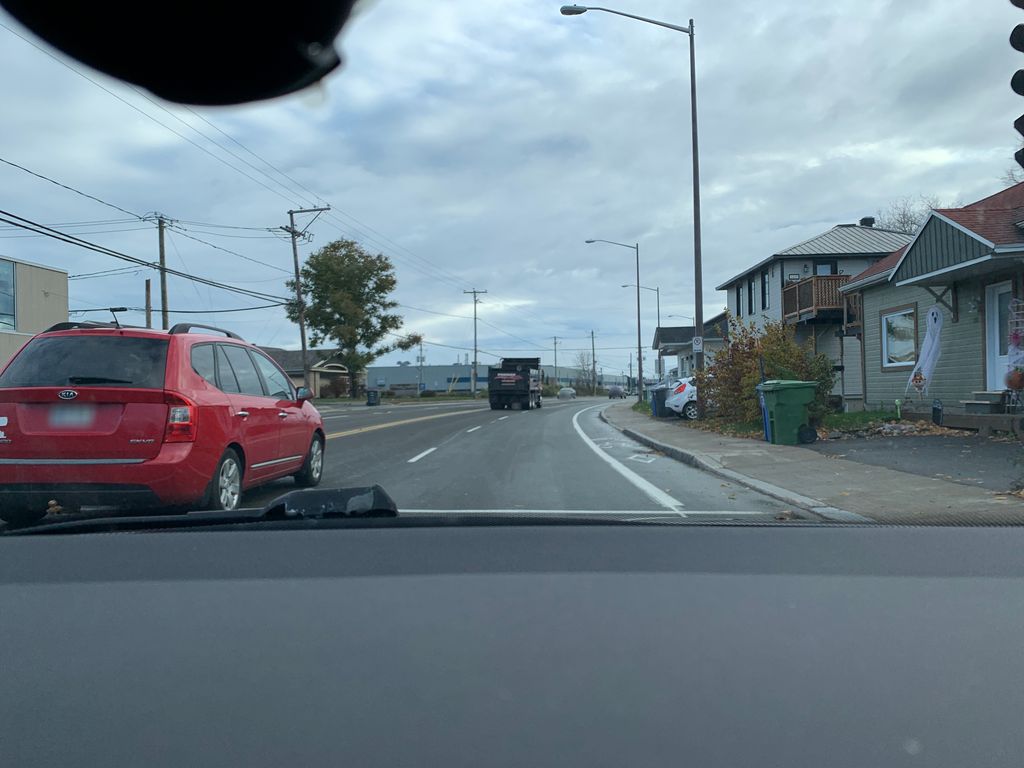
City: quebec_city